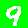
Digit: 9